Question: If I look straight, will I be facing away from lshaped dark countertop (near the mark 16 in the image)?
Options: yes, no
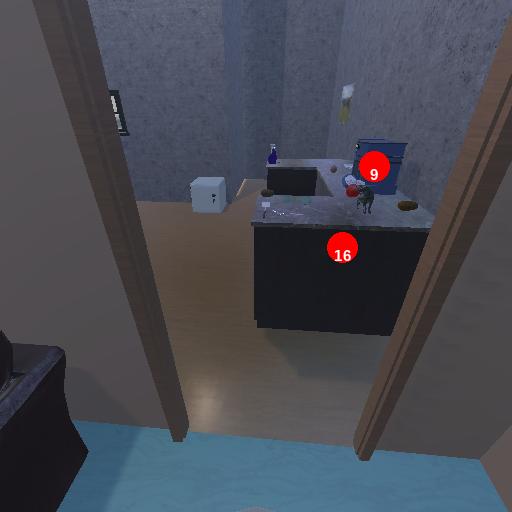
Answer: yes